Question: For this coding exercise I have to input a number of imaginary blocks and it will tell me how many complete rows high the pyramid is.
For example, if I input 6 blocks, I want it to tell me that the height of the pyramid is 3 (3 blocks on the bottom, 2 above that, and 1 above that).
'''
blocks = int(input("Enter the number of blocks: "))
height=0
count=1
while(blocks>1):
for i in range(0,count):
blocks -= 1
count +=1
height += 1
print("The height of the pyramid:", height)
'''
It works for 6, but for 1000, it should return 44 but instead I get 45! What's wrong with my code?

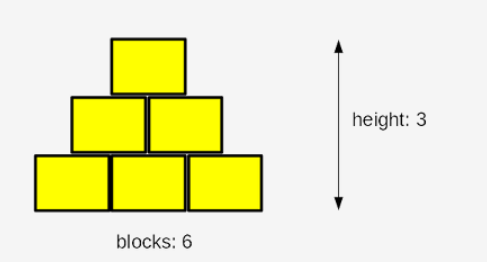
Answer: Here is an implementation with just a while loop
'''
number=1000
count=0
while number >= count:
count +=1
number -= count
print(count)
'''